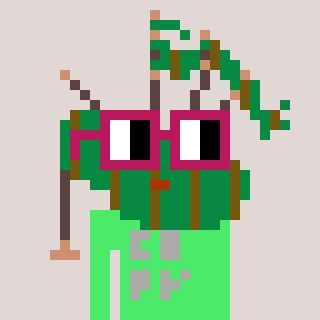
a pixel art character with square dark red glasses, a bagpipe-shaped head and a teal-colored body on a warm background